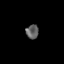
Tissue: lung
Cell type: Others
Senescence score: 0.1988
Nuclear area (px): 177
Mean DAPI intensity: 96.379